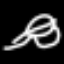
Label: leaf